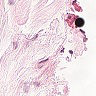
Metastatic tissue present: no